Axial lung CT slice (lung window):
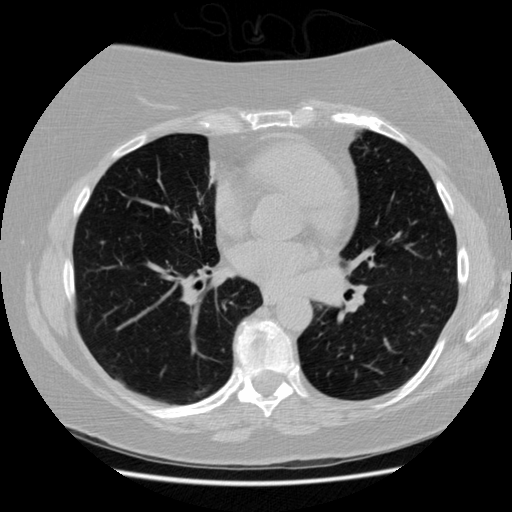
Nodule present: no